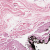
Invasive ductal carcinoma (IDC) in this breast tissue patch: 0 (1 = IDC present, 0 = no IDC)